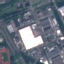
Label: Industrial